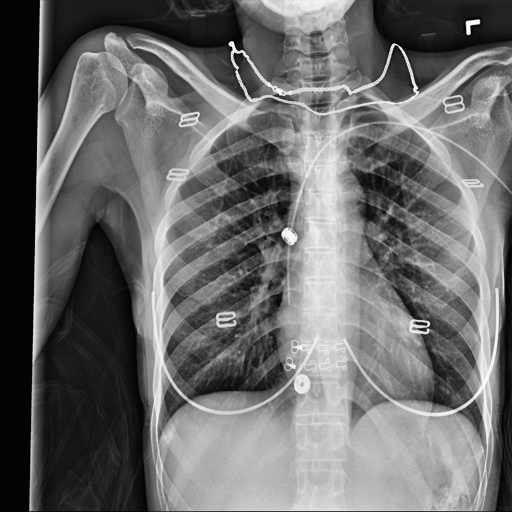
Finding: NORMAL